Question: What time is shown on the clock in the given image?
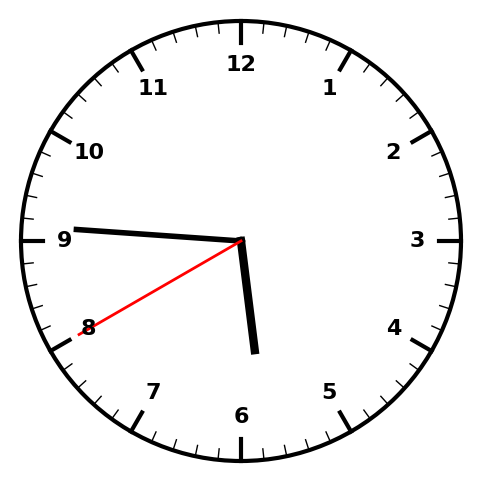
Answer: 05:45:40